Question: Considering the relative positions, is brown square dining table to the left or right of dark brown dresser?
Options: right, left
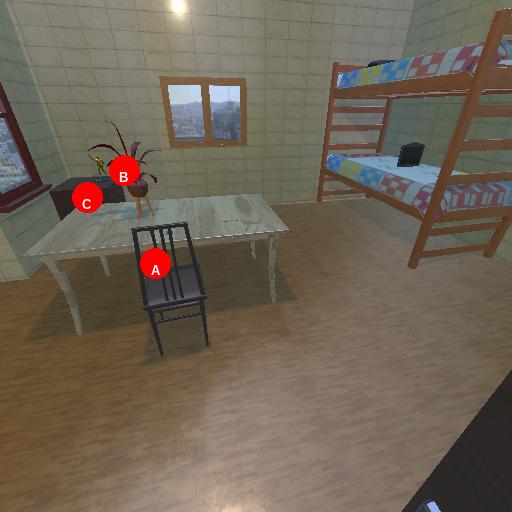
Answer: right